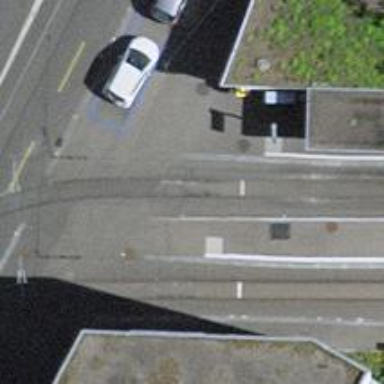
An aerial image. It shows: Tram stop with stop position for public transport.